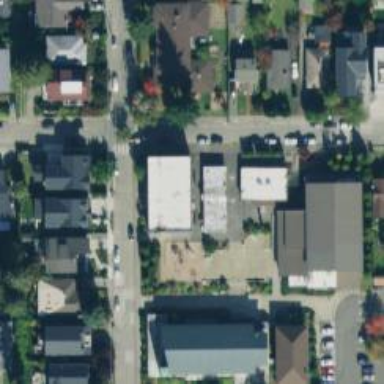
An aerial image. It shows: Residential road with separate sidewalk.